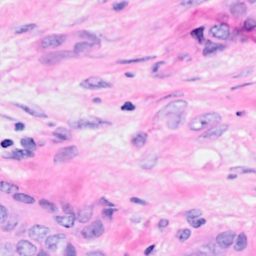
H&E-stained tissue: Breast